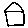
Label: house